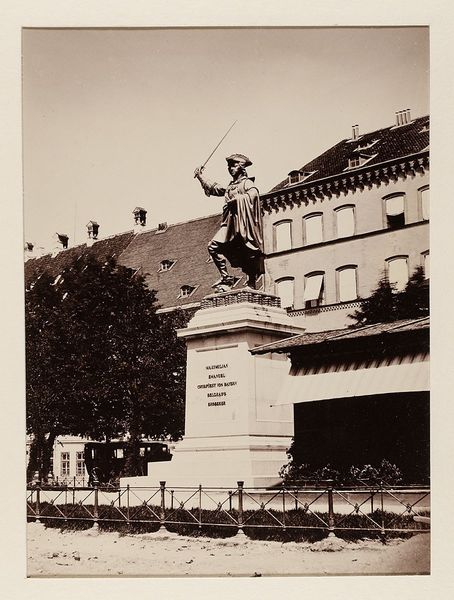
Titel: Max Emanuel-Monument, München
Künstler: Georg Böttger
Standort: Hamburg
Institution: Museum für Kunst und Gewerbe Hamburg
Schlagwörter: stadt, skulptur, statue, ort, dorf, plastik, foto, fotografie, photographie, stadtansicht, denkmal, photo, karton, standbild, monument, max, albumin, bildhauerkunst, lichtbild, historische, promenadeplatz, emanuel, schwarzweißpositivverfahren, silbersalzverfahren, schwarzweißfotografie, gebäude, örtlichkeit, straße, stätte, straßen, plätze, albuminpapier, kurfürst